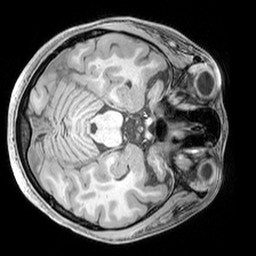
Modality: T1w
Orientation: axial
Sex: female
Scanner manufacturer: siemens
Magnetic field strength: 3 T
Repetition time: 2.3 s
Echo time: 0.00226 s